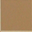
Piece: xx